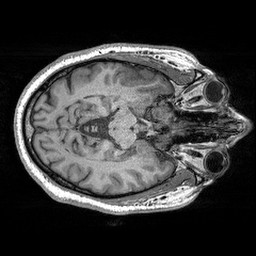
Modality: T1w
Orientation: axial
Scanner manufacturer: siemens
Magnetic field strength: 3 T
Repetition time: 2.3 s
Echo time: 0.00298 s